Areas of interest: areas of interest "Library"
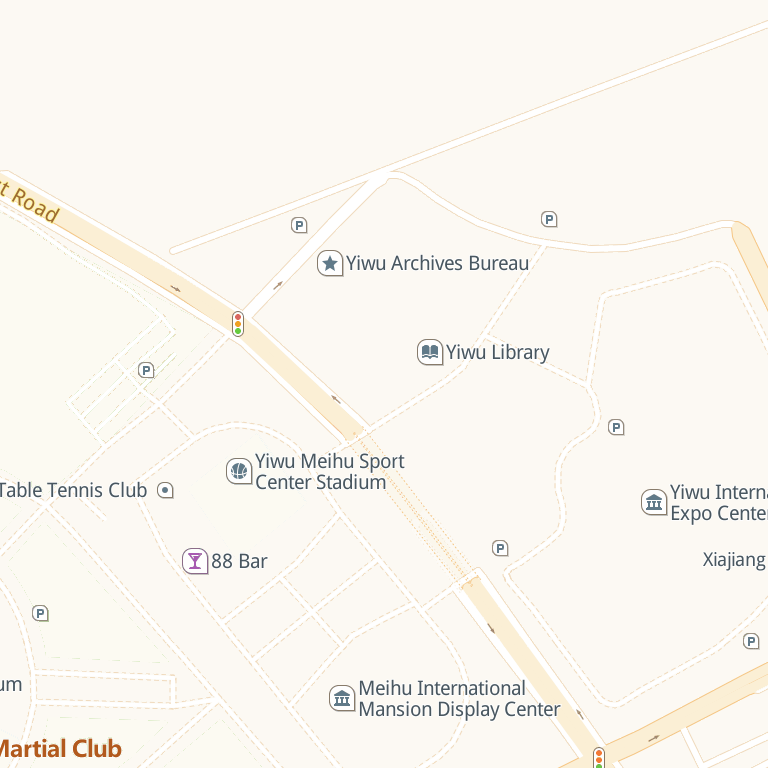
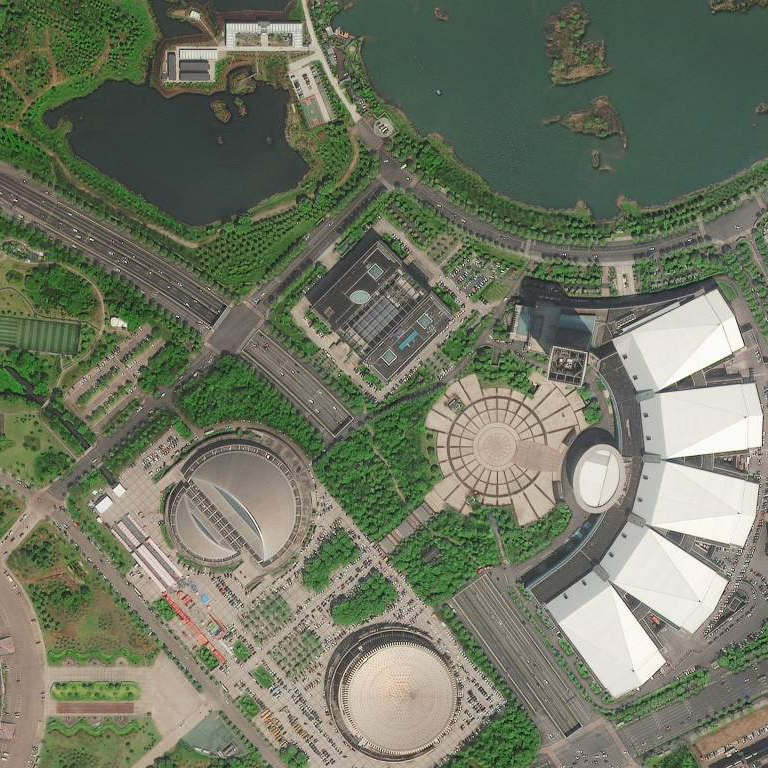